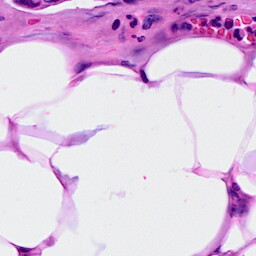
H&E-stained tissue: Breast